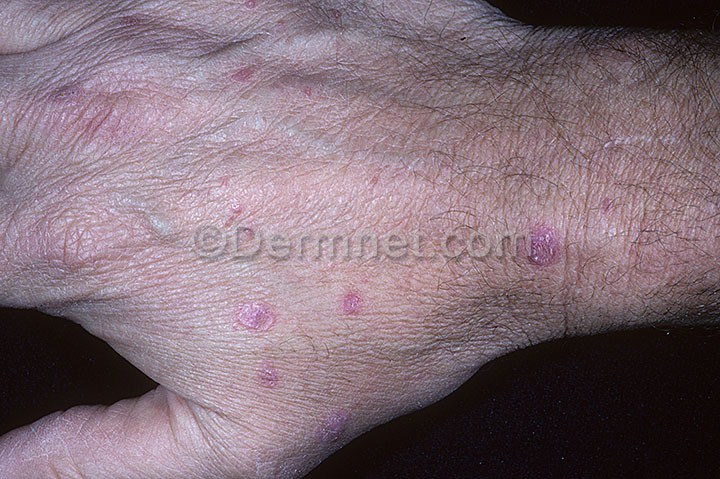
Disease: Psoriasis pictures Lichen Planus and related diseases